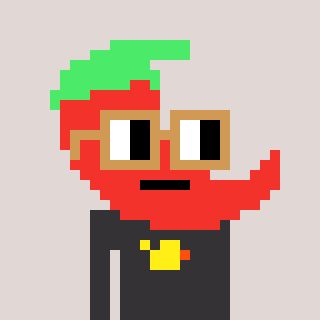
a pixel art character with square brown glasses, a chilli-shaped head and a grayscale-colored body on a warm background